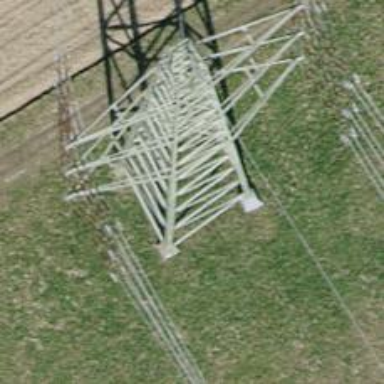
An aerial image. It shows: Power line is depicted.